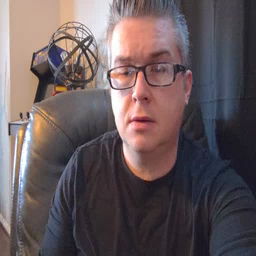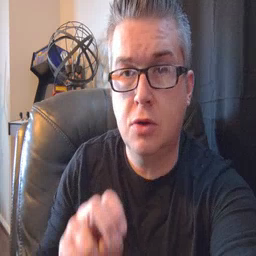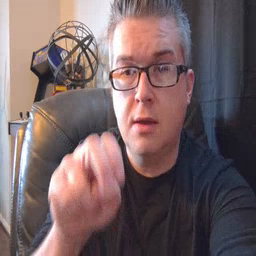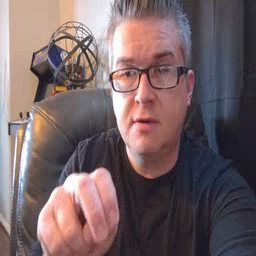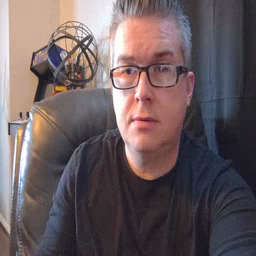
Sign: ride